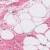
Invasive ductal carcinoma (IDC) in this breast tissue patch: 0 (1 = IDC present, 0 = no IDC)